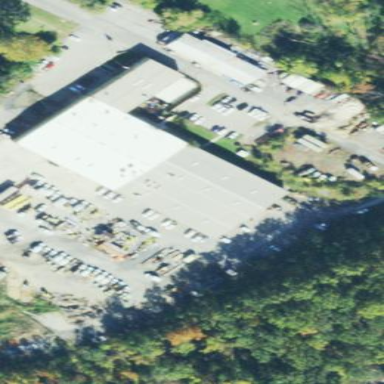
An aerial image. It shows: Commercial building.